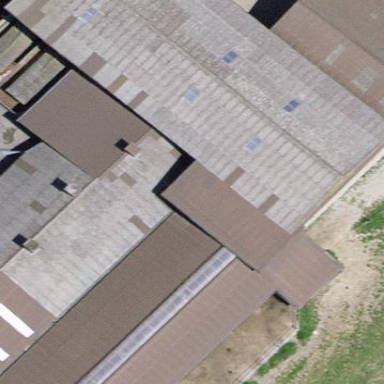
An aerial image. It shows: Rural barn.